Interaction volume radius: 5 \u00c5
Interaction volume height: 10 \u00c5
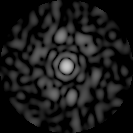
Disorder parameter: 0.8378